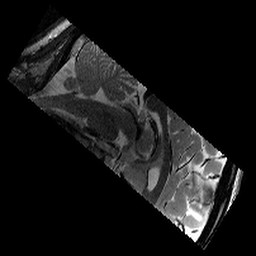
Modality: T2w
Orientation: sagittal
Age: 11
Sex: female
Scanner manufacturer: siemens
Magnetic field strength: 3 T
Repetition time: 9.23 s
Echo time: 0.067 s